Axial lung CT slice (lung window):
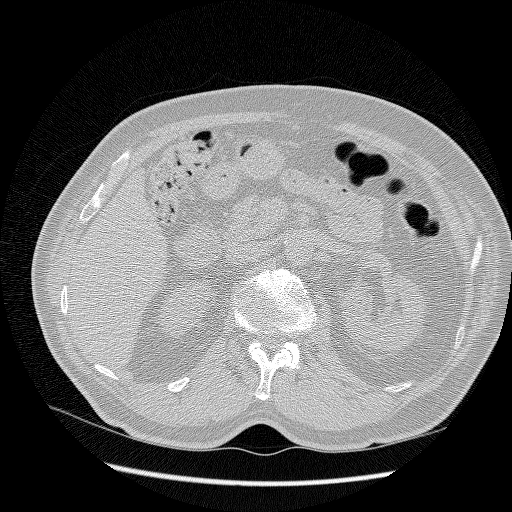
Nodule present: no